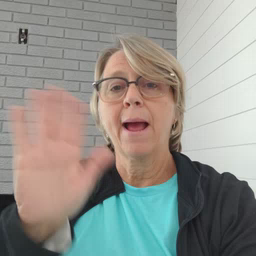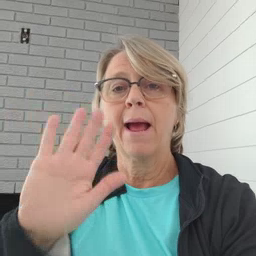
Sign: bye